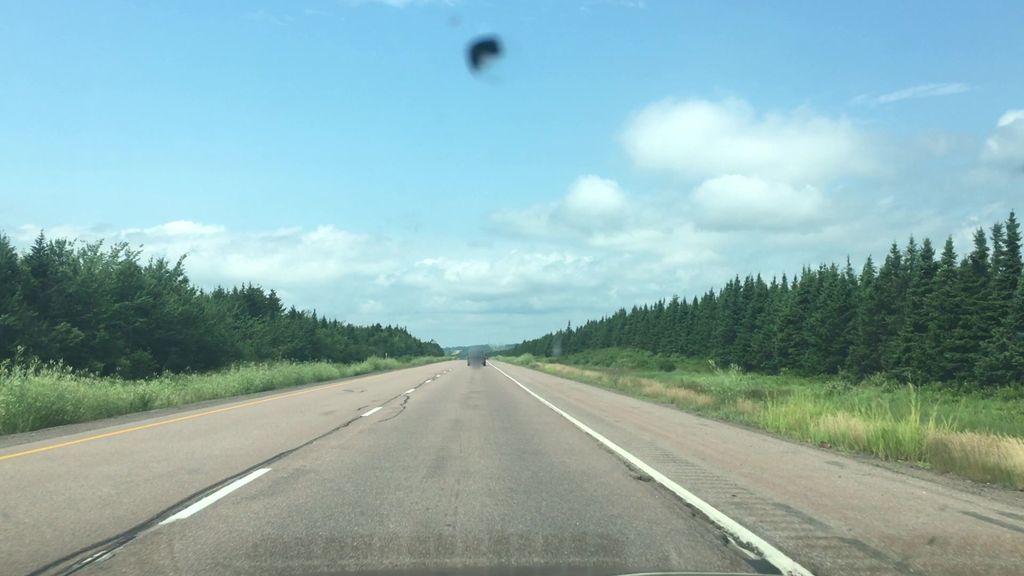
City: charlottetown